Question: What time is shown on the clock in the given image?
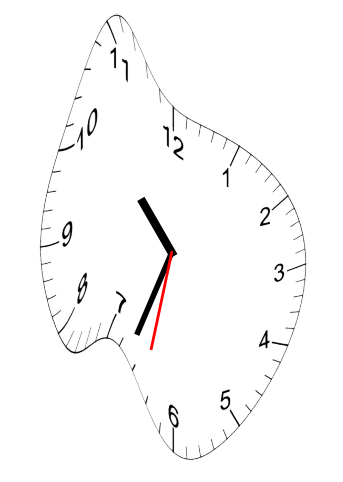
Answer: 10:33:32